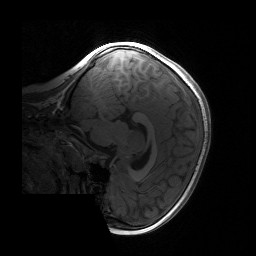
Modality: T1w
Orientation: sagittal
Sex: female
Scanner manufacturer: siemens
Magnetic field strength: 3 T
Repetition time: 1.9 s
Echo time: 0.00243 s